Question: I am having trouble keeping an '<object>' (a Twitch.tv Video) within a bootstrap panel. I cannot just set a "width" as this will change if the screen is resized, I would prefer to keep the content responsive just like the panels.
Also I had no luck using 'position' either. It throws the layout off.
Here is a <URL>
Note, you have to make sure the View is stretched out to see the problem as my 'col's are at size of 'sm'.
Here is an image as well showing the embed object spreading outside of the panel.

Any help appreciated!
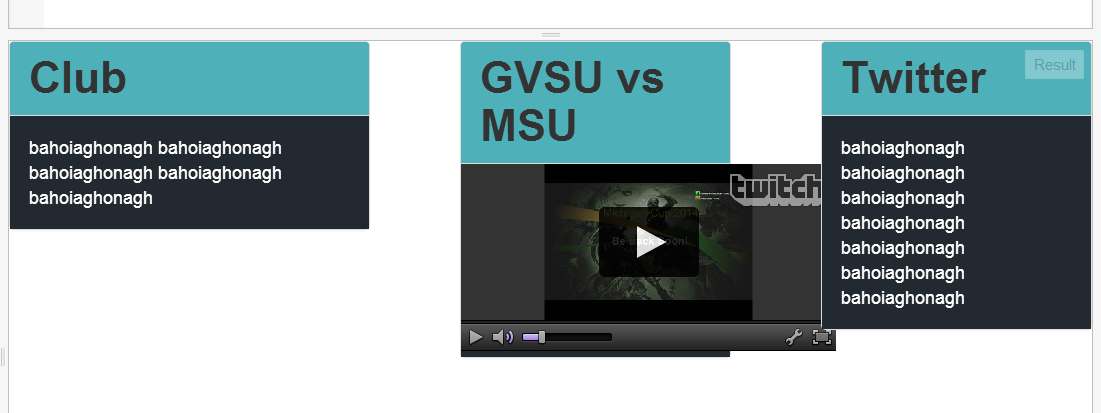
Answer: Add this CSS property to your object. It will fit inside it's parent container:
'''
object {
max-width: 100%;
}
'''